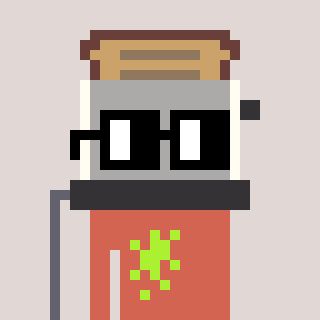
a pixel art character with square black glasses, a toaster-shaped head and a peachy-colored body on a warm background